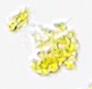
Label: Detritus